Question: I am new to android and recently used a android template (Tabbed activity - with ViewPager and fragments) and noticed that the ActionBar and ActionBar.TabListener are deprecated. So I replaced the ActionBar with AppCompatActivity as it is recommended, but Now I am wondering what should I use instead of the TabListener. Can I use onClickListener nested class in the Toolbar class ?
Node: The app works fine with the deprecated interface, but I want to use an interface that is not.
'''
public class MainActivity extends AppCompatActivity implements ActionBar.TabListener {
'''
This is a screenshot of my app

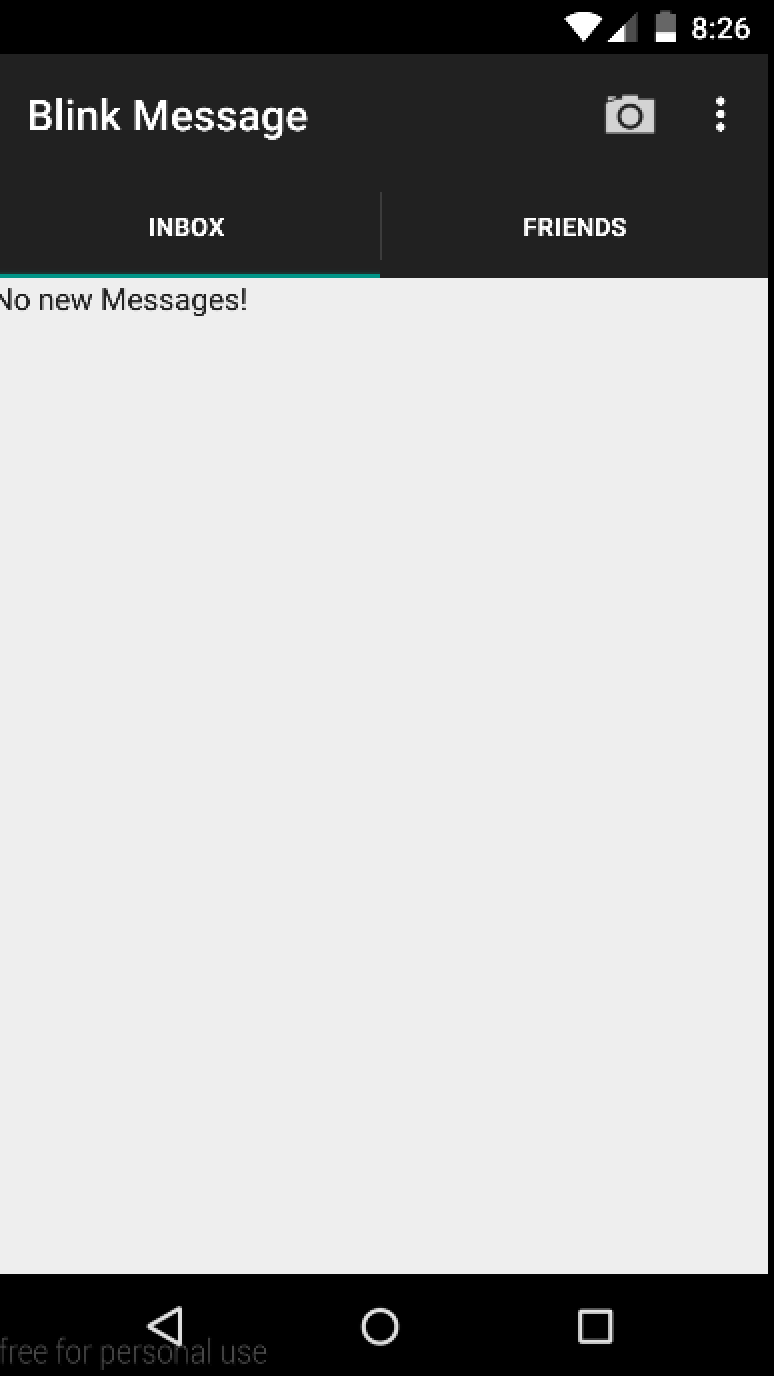
Answer: I would recommend you to use Material Design tabs. It will use ViewPager and almost same. The advantage is, Material tabs are actual tabs.
When you use ActionBar.TabListener (deprecated), it is not actually tabs. They are actually actionbar tabs, which.. if you will rotate the screen, it will place themselves automatically on ActionBar on top. read the documentation here
<URL>
So implement Material Design, which is new and best solution for tabs.
To get started, i guess this is the best tutorial
<URL>